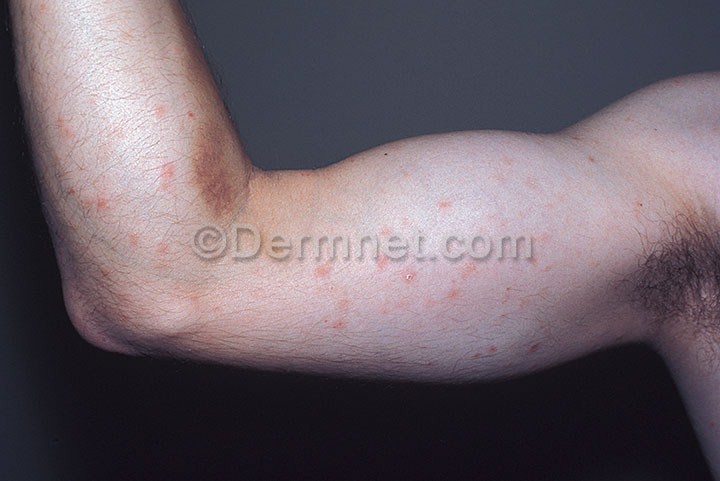
Disease: Psoriasis pictures Lichen Planus and related diseases